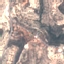
Label: PermanentCrop